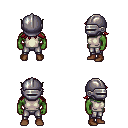
a pixel art fantasy rpg character, male body template, orc, green skin, white sleeveless shirt, metal pants, brunette loose hair, metal helm, brown shoes, four views (front, back, left, right), 2x2 character sprite sheet, small pixel art, hard edges, no anti-aliasing